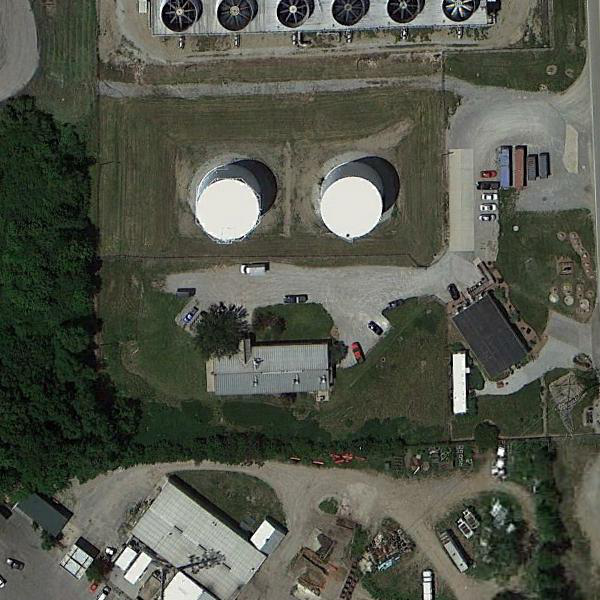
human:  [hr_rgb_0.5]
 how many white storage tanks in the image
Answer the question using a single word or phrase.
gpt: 2